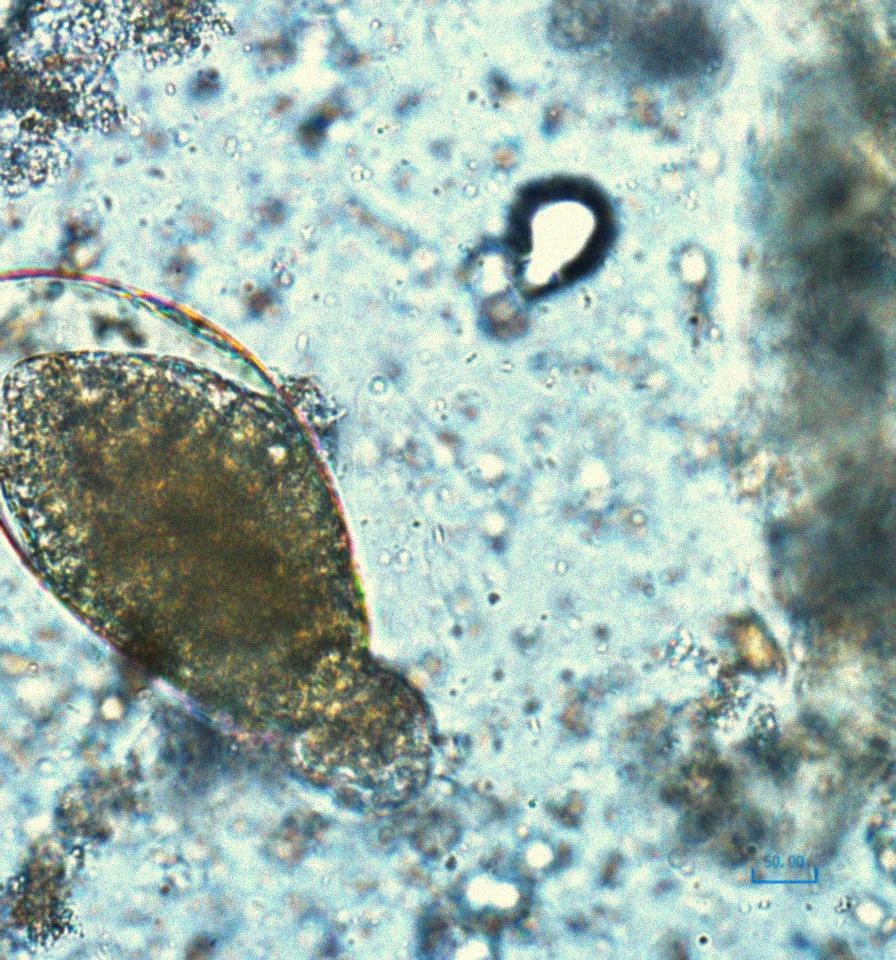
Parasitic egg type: Fasciolopsis buski